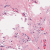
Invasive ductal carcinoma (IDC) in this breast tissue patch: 1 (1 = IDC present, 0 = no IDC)